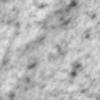
Label: no_change